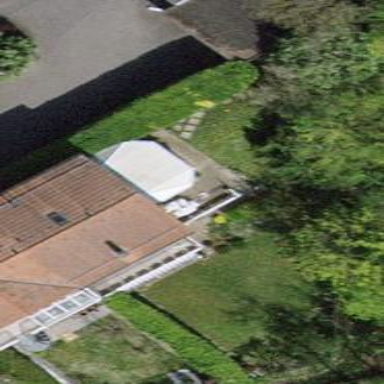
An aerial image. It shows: Garden enclosed by fence.